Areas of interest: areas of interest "Yindu Garden Tennis Court"
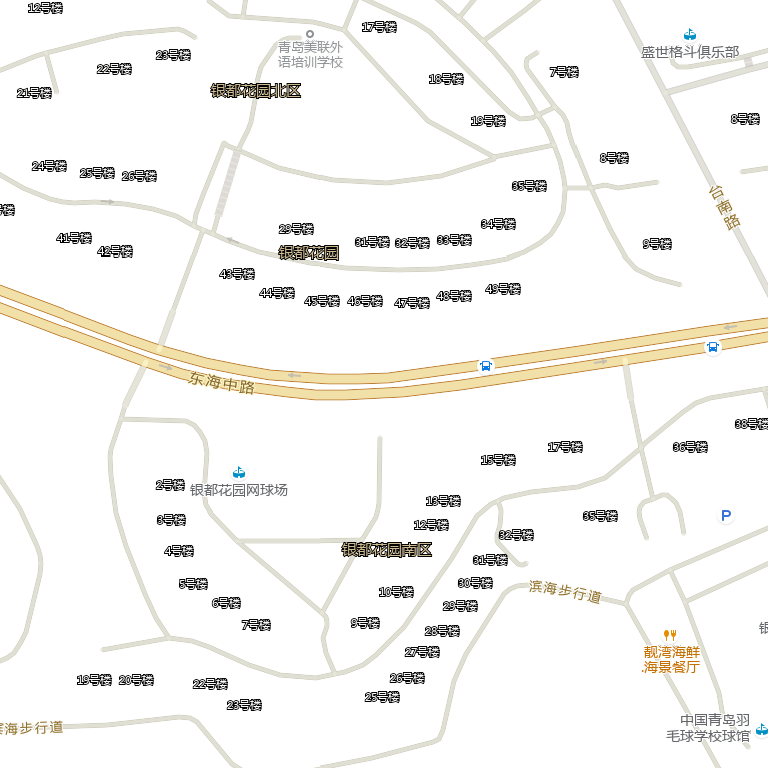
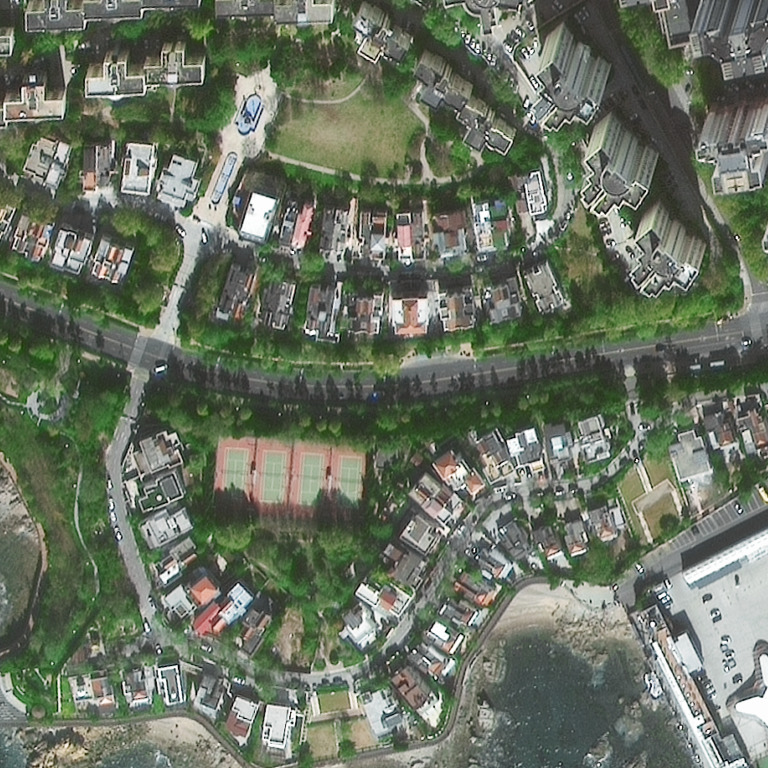